This time-frequency spectrogram was computed from a bearing vibration snapshot; brighter regions carry more energy. Determine the bearing's health state. Answer with exactly one of: normal, inner_race, outer_race, ball.
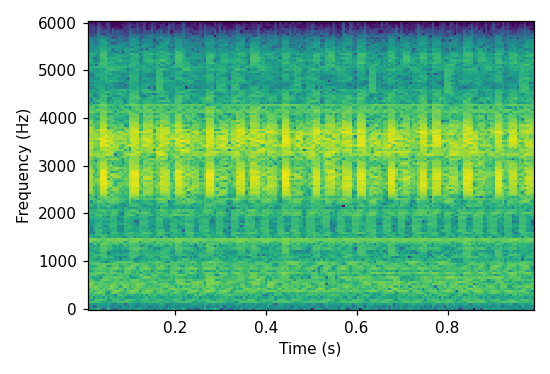
Answer: inner_race